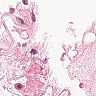
Metastatic tissue present: no